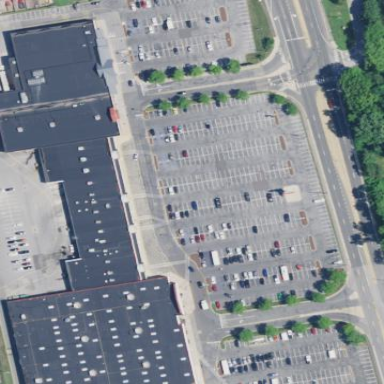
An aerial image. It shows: Retail area.